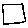
Label: square